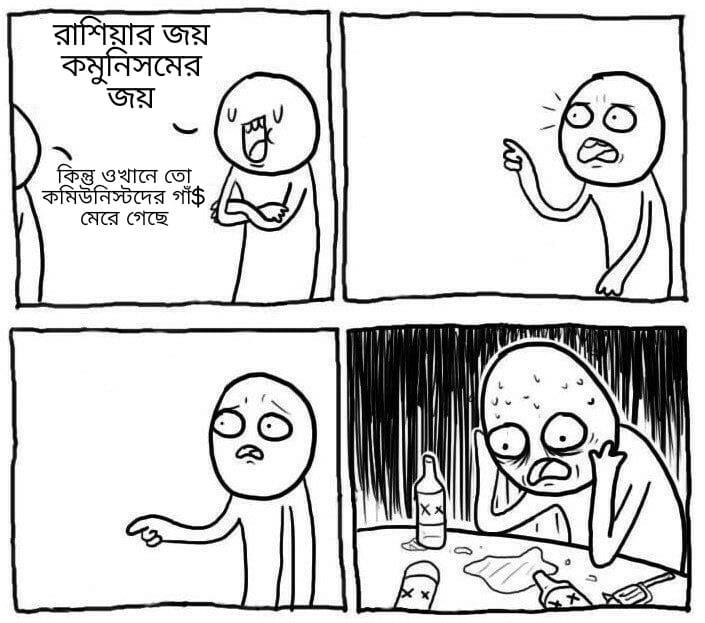
Text: রাশিয়ার জয় কমিউনিজমের জয়। কিন্তু ওখানে তো কমিউনিস্টদের ঘাড় মেরে গেছে।
Label: Hate
Hate category: Political
Targeted group: Organization